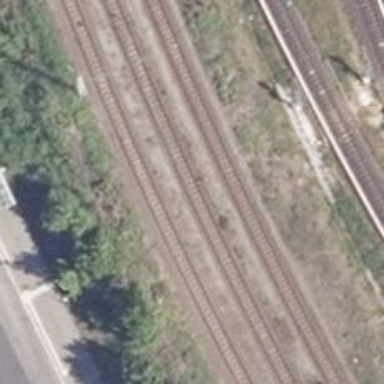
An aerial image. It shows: Rail spur service.